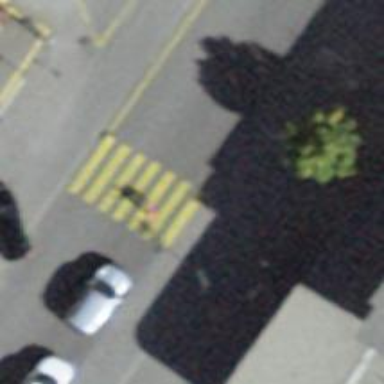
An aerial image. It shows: Marked crossing on the road.